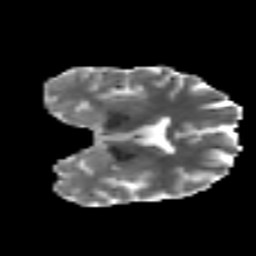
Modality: MD
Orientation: coronal
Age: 29
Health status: ill
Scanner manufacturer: philips
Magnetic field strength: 3 T
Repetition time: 9 s
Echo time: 0.127 s